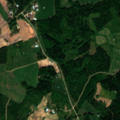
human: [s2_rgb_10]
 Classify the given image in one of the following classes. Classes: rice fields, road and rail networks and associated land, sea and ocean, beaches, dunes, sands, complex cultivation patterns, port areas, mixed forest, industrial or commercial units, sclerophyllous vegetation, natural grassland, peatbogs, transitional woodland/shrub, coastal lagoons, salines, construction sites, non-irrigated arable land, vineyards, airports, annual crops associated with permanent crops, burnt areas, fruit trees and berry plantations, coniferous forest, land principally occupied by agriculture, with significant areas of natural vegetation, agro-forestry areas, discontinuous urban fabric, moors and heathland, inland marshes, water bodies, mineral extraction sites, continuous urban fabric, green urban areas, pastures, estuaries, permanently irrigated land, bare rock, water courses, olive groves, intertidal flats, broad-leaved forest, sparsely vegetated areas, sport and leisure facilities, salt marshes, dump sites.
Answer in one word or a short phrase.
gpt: non-irrigated arable land, land principally occupied by agriculture, with significant areas of natural vegetation, broad-leaved forest, mixed forest